Question: I am doing a project on image binarisation where I am required to transform an image such that its divided into individual color layers using clustering. What I mean to say is that there will be no shades in the image, instead the shades of the input image will be converted into a layer dividing the two colors.
The input and output images are given:
I am trying to implement this using opencv, but not able to figure out how to do that.
Thanks in advance.
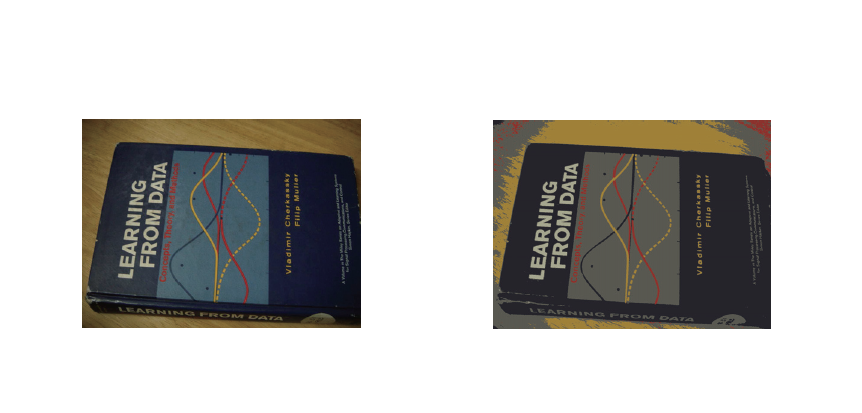
Answer: Try using k-means clustering.
<URL>
You get as many colours as you have means.
Here is an example being implemented using the Accord.NET C# library.
<URL>